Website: lowes
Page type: billing-address
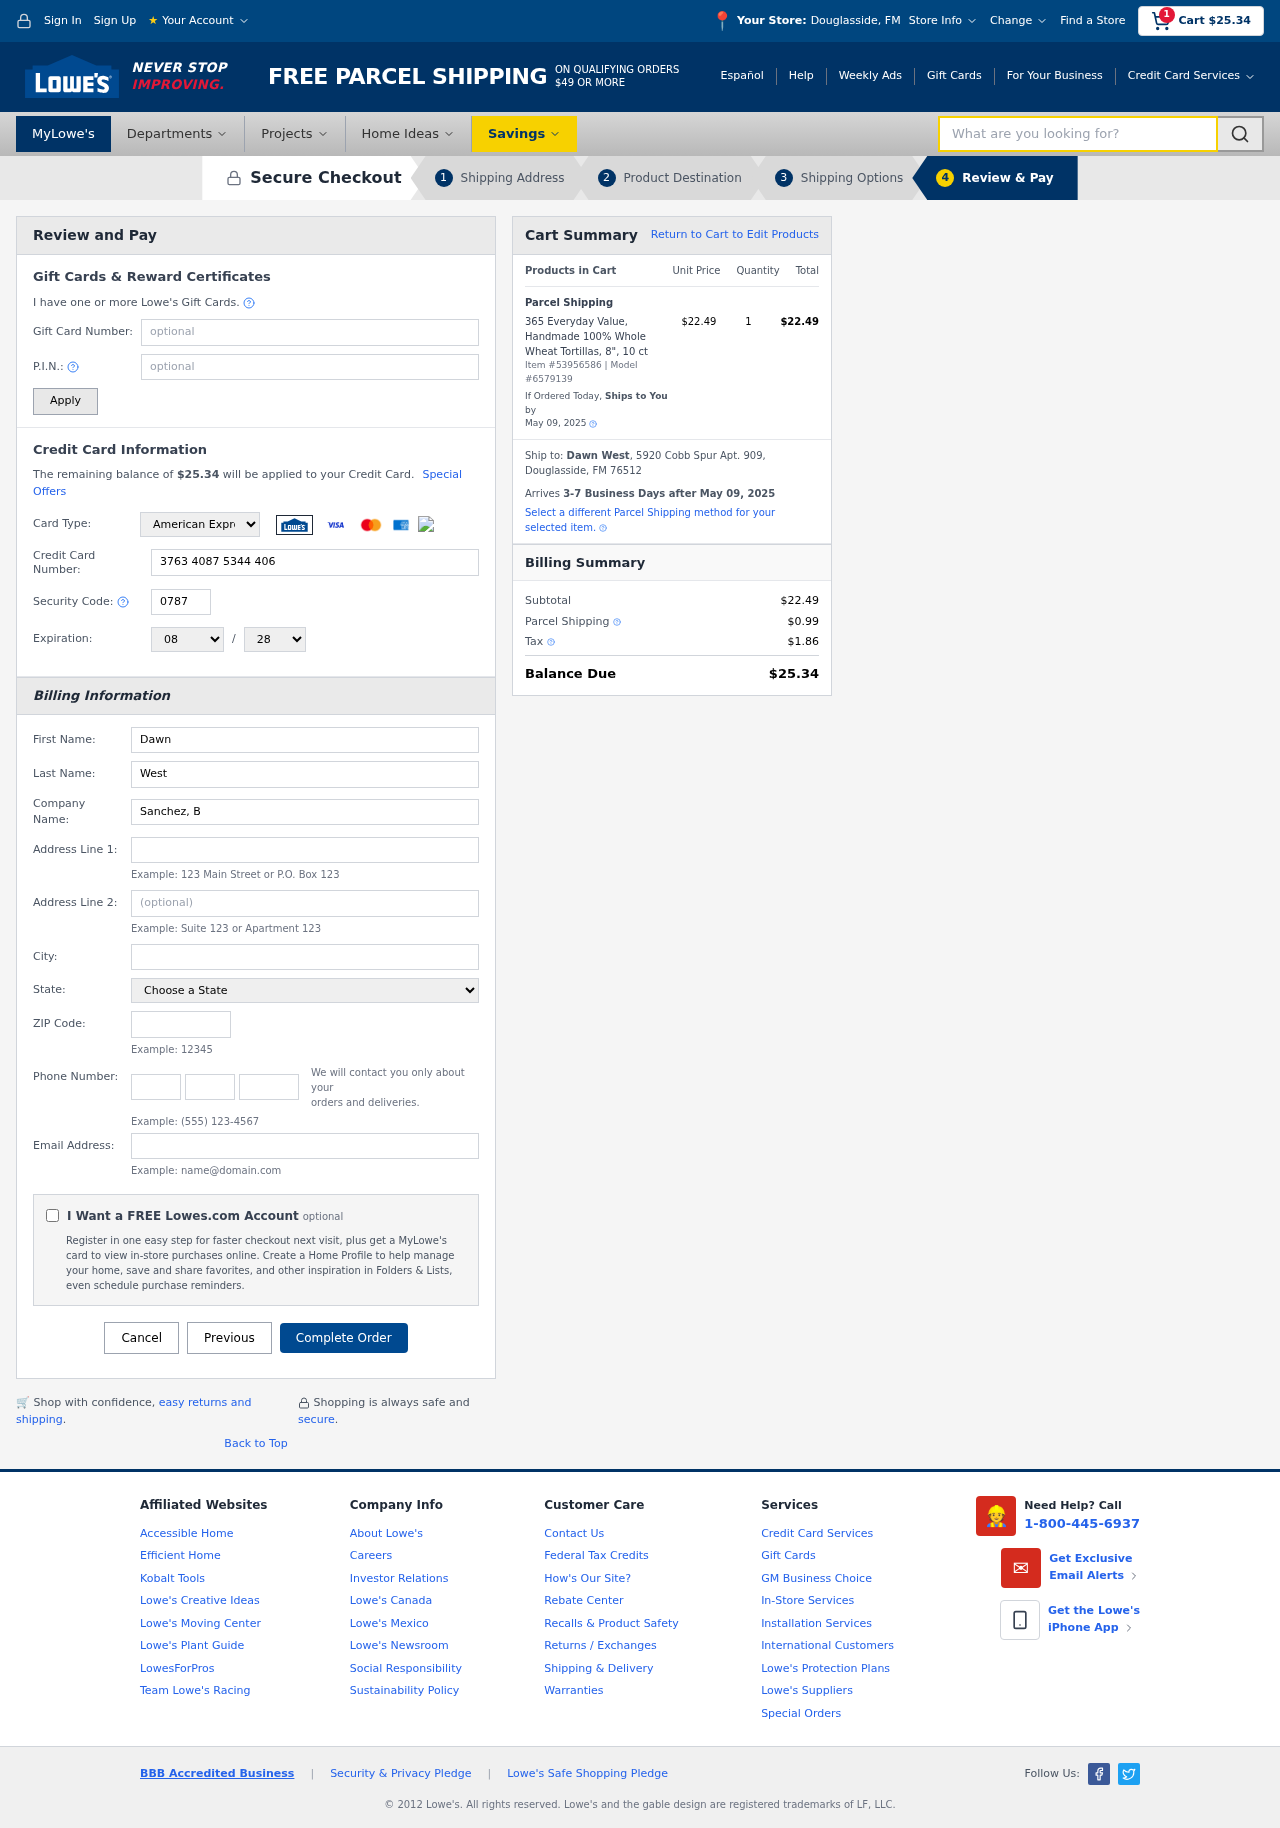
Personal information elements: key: PII_CARD_CVV
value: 0787
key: PII_CARD_EXPIRY_MONTH
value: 08
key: PII_CARD_EXPIRY_YEAR
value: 28
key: PII_CARD_NUMBER
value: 3763 4087 5344 406
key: PII_CARD_TYPE
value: American Express
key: PII_CITY
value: Douglasside
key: PII_CITY_STATE
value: Douglasside, FM
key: PII_COMPANY
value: Sanchez, Bowman and Henry
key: PII_EMAIL
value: dawnwest@yahoo.com
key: PII_FIRSTNAME
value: Dawn
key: PII_FULLNAME
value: Dawn West
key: PII_LASTNAME
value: West
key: PII_PHONE_AREA
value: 655
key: PII_PHONE_PREFIX
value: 877
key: PII_PHONE_SUFFIX
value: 4528
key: PII_POSTCODE
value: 76512
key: PII_STATE
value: FM
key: PII_STREET
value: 5920 Cobb Spur Apt. 909
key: PII_CITY_STATE_ZIP
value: Douglasside, FM 76512
Product elements: key: PRODUCT1_NAME
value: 365 Everyday Value, Handmade 100% Whole Wheat Tortillas, 8", 10 ct
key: PRODUCT1_PRICE
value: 22.49
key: PRODUCT1_QUANTITY
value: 1
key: PRODUCT_ITEM_NUMBER
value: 53956586
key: PRODUCT_MODEL_NUMBER
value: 6579139
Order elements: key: ORDER_SUBTOTAL
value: $25.34
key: ORDER_TOTAL
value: $25.34
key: ORDER_SHIPPING_DATE
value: May 09, 2025
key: ORDER_SUBTOTAL
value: $22.49
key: ORDER_DELIVERY_DATE
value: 3-7 Business Days after May 09, 2025
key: ORDER_SHIPPING_DATE2
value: May 09, 2025
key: ORDER_SUBTOTAL2
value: $22.49
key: ORDER_SHIPPING_COST
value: $0.99
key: ORDER_TAX
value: $1.86
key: ORDER_TOTAL2
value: $25.34
Search elements: key: HEADER_SEARCH
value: What are you looking for?